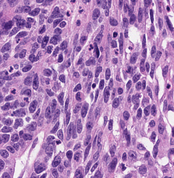
Tumor epithelial tissue: yes
Tumor-associated stroma tissue: no
Normal tissue: no